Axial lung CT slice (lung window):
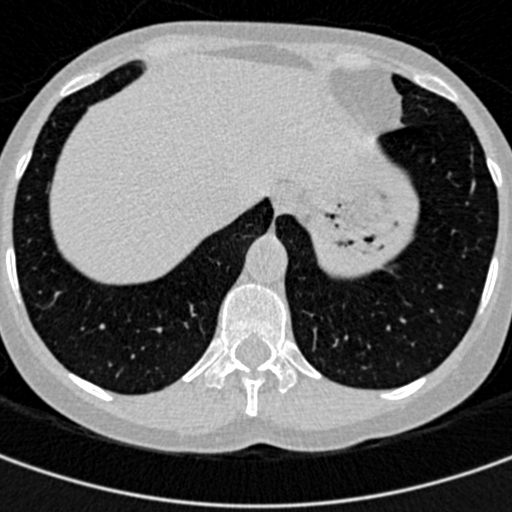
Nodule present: no